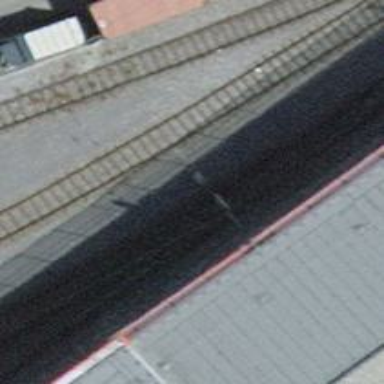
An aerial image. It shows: Railway switch.